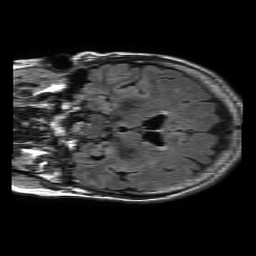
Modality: FLAIR
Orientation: coronal
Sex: female
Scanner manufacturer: philips
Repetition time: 11 s
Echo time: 0.125 s